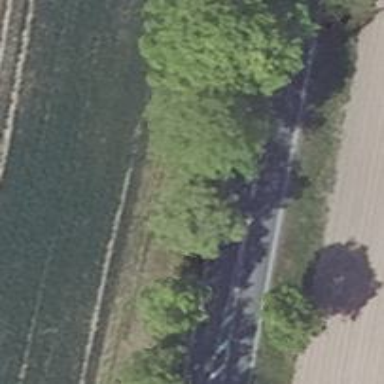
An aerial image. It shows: Row of deciduous broadleaved trees.